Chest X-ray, AP view. Patient: 31 years old, sex F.
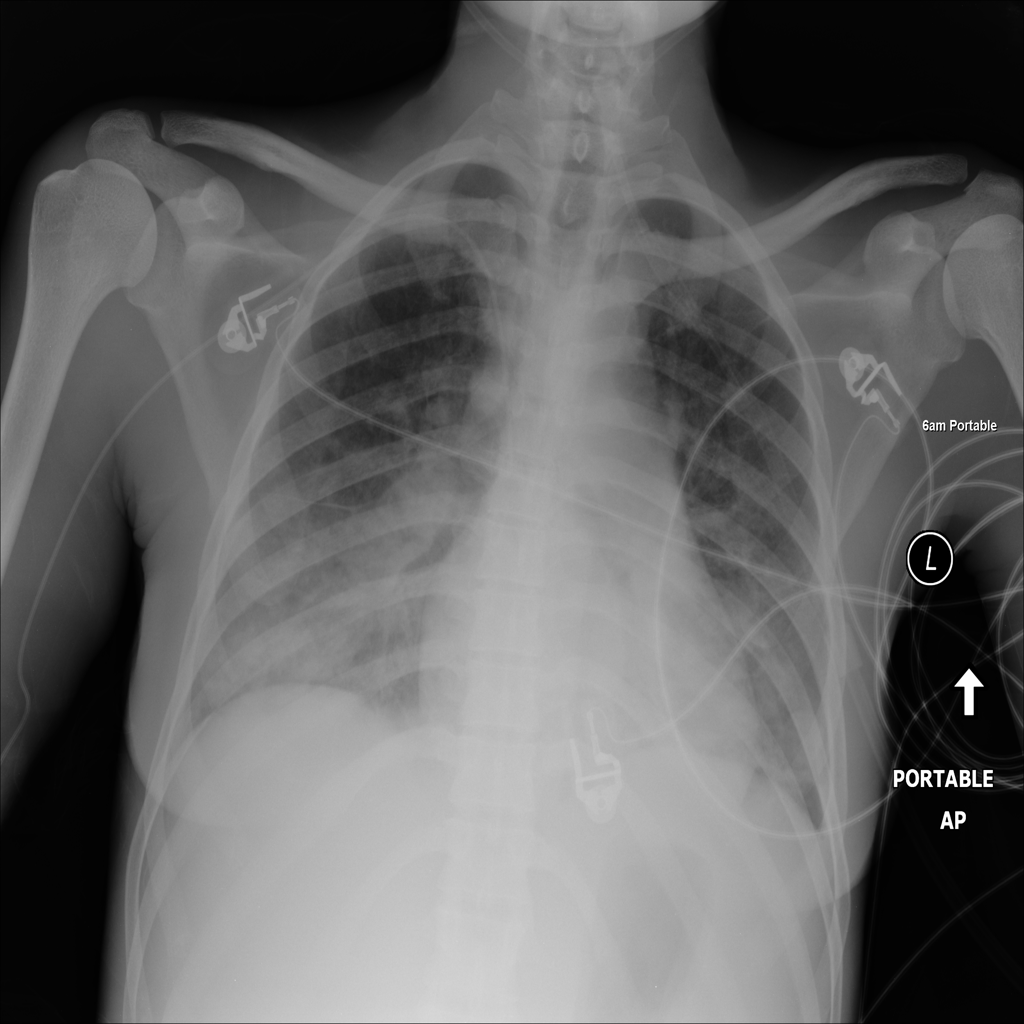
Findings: Infiltration